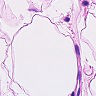
Metastatic tissue present: no